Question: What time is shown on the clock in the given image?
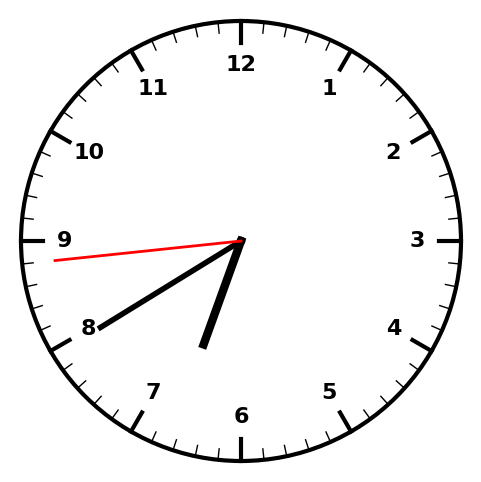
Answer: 06:39:44